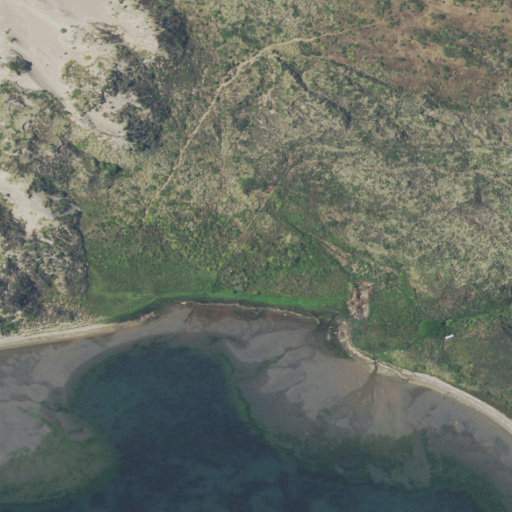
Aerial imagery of beach in California named Brazil Beach containing shrub, open water, herbaceous wetlands, woody wetlands, barren land, and grassland